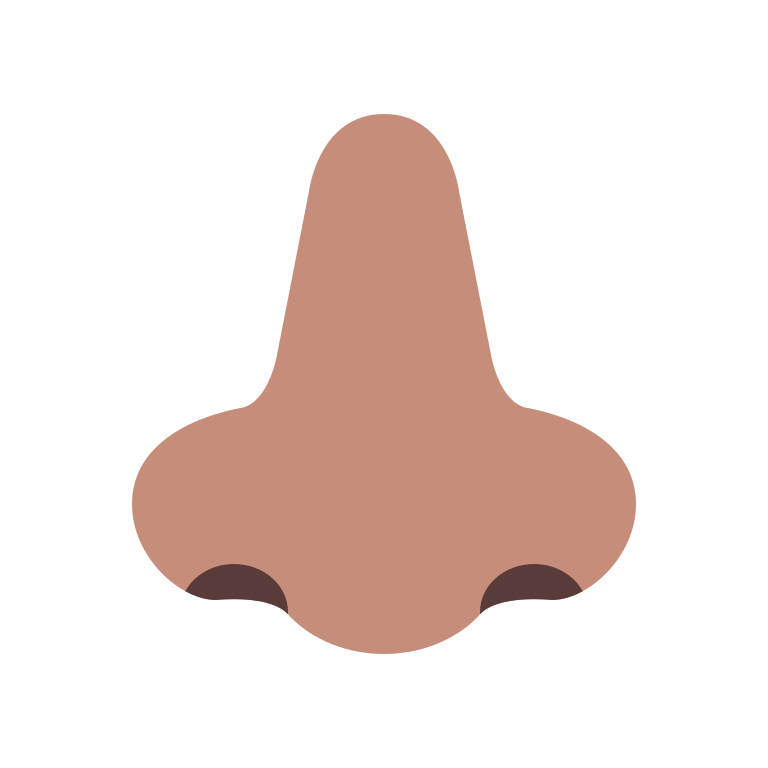
nose flat